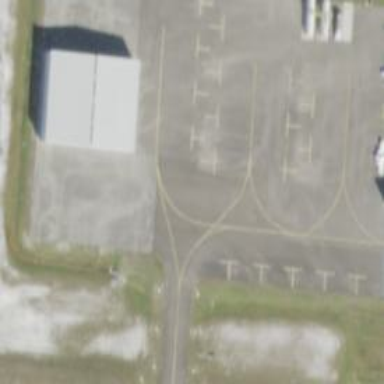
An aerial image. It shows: View of taxiway at the airport.